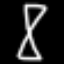
Label: hourglass